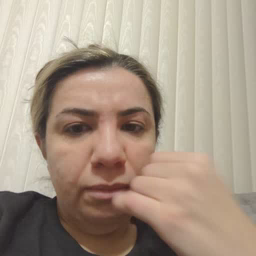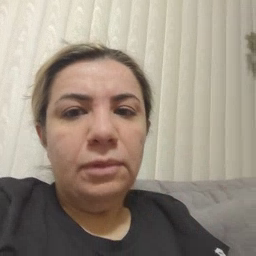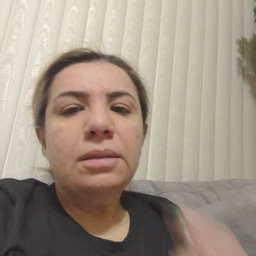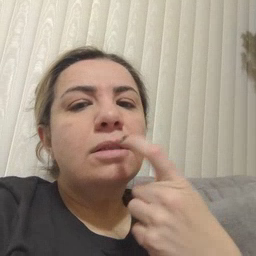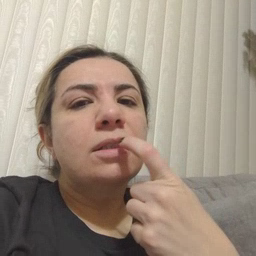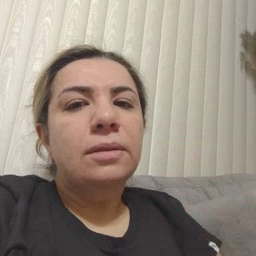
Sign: glasswindow